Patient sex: F
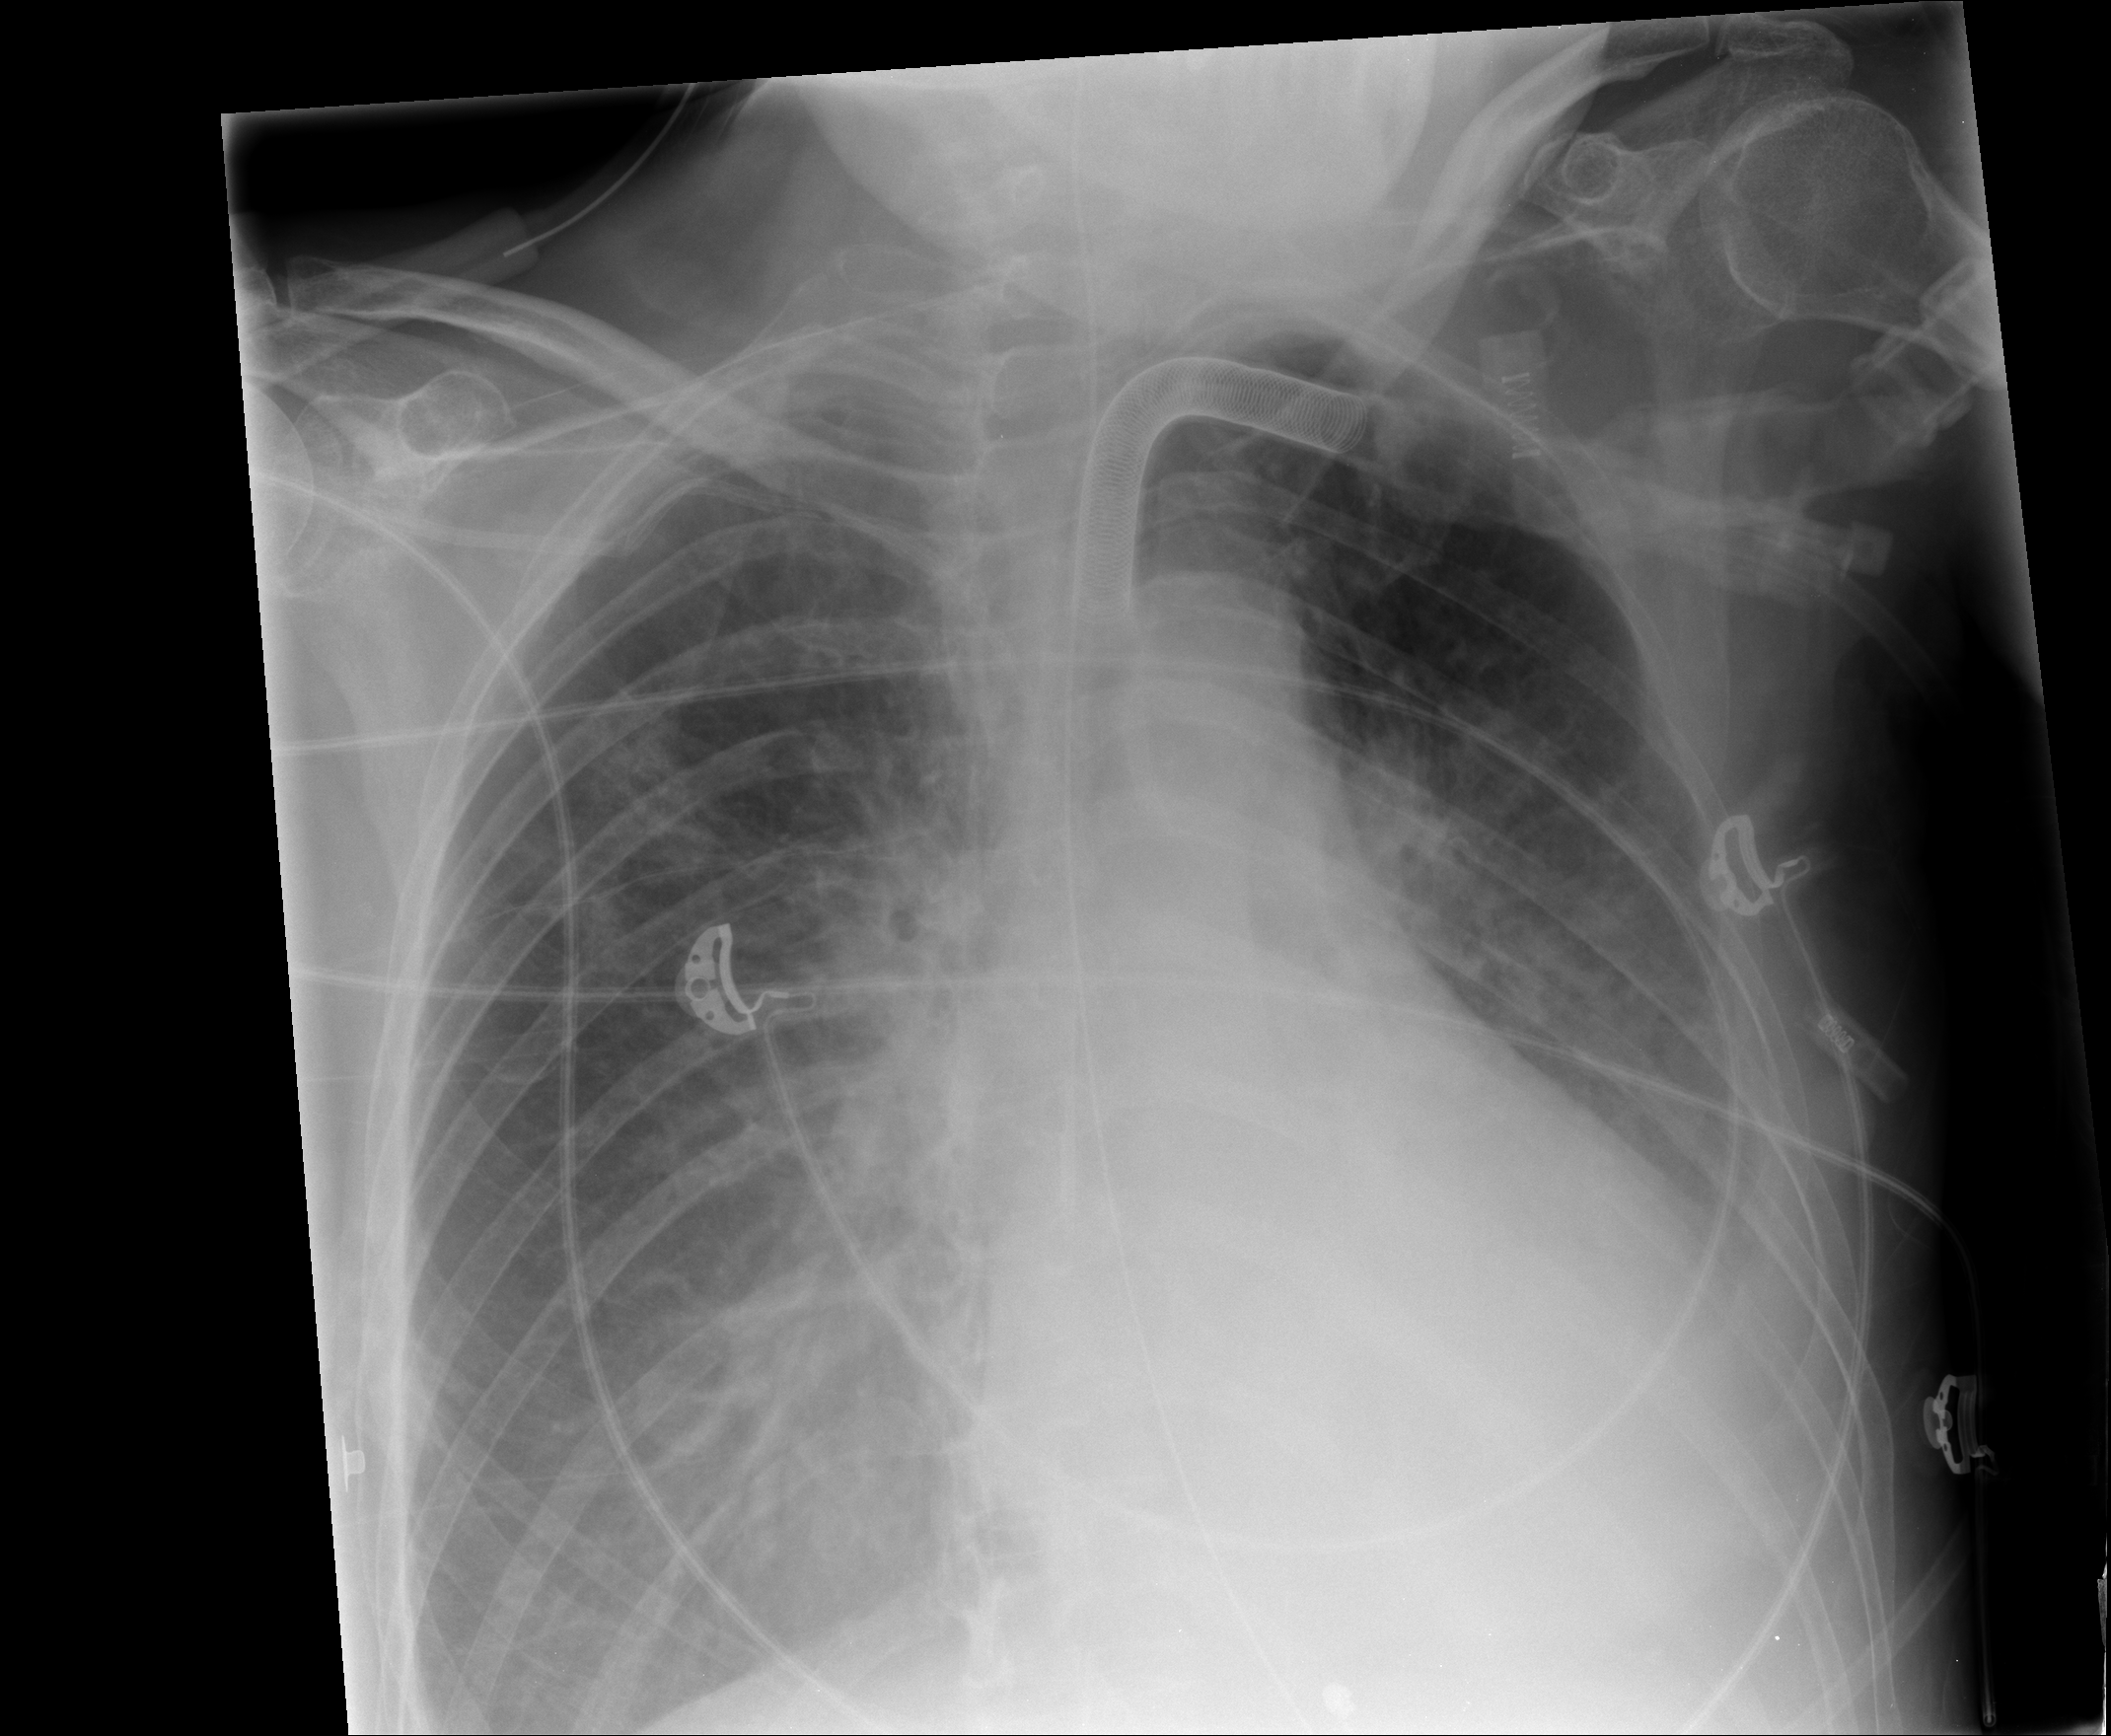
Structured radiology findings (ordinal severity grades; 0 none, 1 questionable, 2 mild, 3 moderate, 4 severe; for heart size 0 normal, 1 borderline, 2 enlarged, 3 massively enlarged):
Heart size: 1
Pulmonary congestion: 2
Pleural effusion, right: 0
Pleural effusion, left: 0
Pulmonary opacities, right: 2
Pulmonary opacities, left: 2
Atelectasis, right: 2
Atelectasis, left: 2